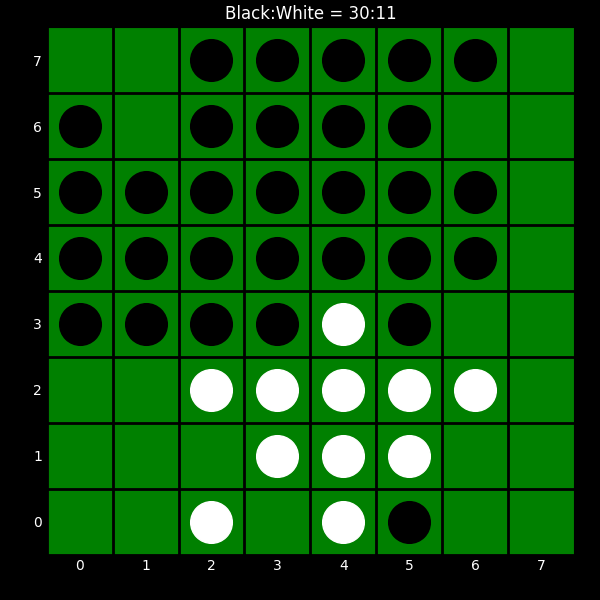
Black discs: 30
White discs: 11